Question: I installed plugin <URL> into the game written on HTML5 for iOS. Plugin allows you to vote for the application.
In folder 'my_project/plugins/org.pushandplay.cordova.apprate/www', I found the file 'preferences.js' and changed the example 'appStoreID' to my app id:
'''
AppRatePreferences = {
useLanguage: "en",
displayAppName: "AppRate plugin",
promptAtLaunch: true,
promptAgainForEachNewVersion: true,
daysUntilPrompt: 1,
usesUntilPrompt: 3,
appStoreID: {
ios: "913573164"
}
};
'''
The game is approved and is already sold. But the plugin doesn't work as it should - instead of offering to vote for the game, he offers to vote for yourself:

How to solve this problem?
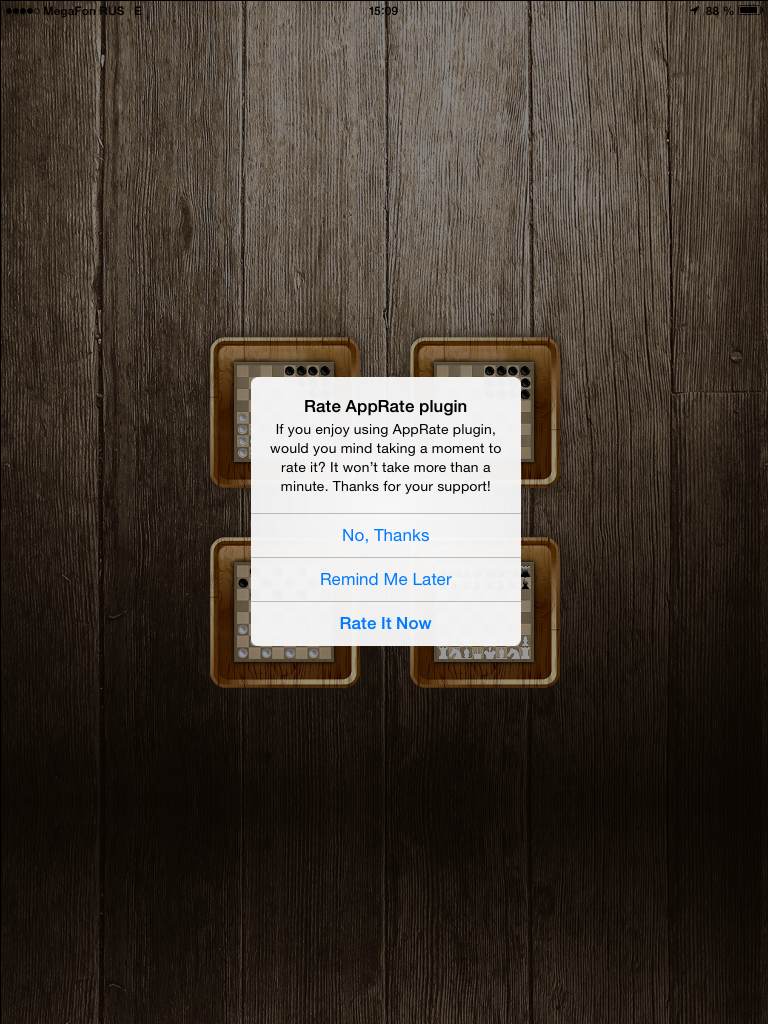
Answer: Did you change the 'displayAppName' parameter?
That should be the name of your app.
'''
displayAppName: "Name of your app here",
'''
Quickly change it and release a new version on iTunes, that should solve the problem